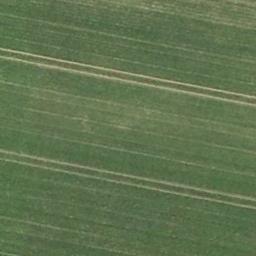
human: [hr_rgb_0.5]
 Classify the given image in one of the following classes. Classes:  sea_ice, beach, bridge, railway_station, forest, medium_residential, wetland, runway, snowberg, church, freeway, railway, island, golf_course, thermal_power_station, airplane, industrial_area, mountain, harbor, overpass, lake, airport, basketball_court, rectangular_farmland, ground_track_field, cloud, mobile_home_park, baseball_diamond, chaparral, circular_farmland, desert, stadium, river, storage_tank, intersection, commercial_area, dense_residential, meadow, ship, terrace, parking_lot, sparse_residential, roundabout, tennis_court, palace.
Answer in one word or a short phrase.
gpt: meadow